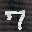
Label: 7